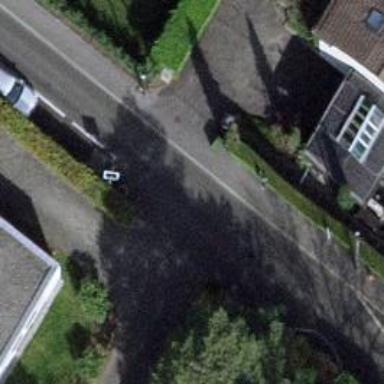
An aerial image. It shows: Location with traffic calming measures in place.